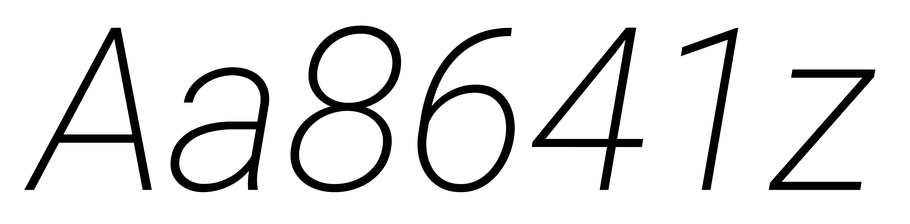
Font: Roboto-Italic_ExtraLight_Italic